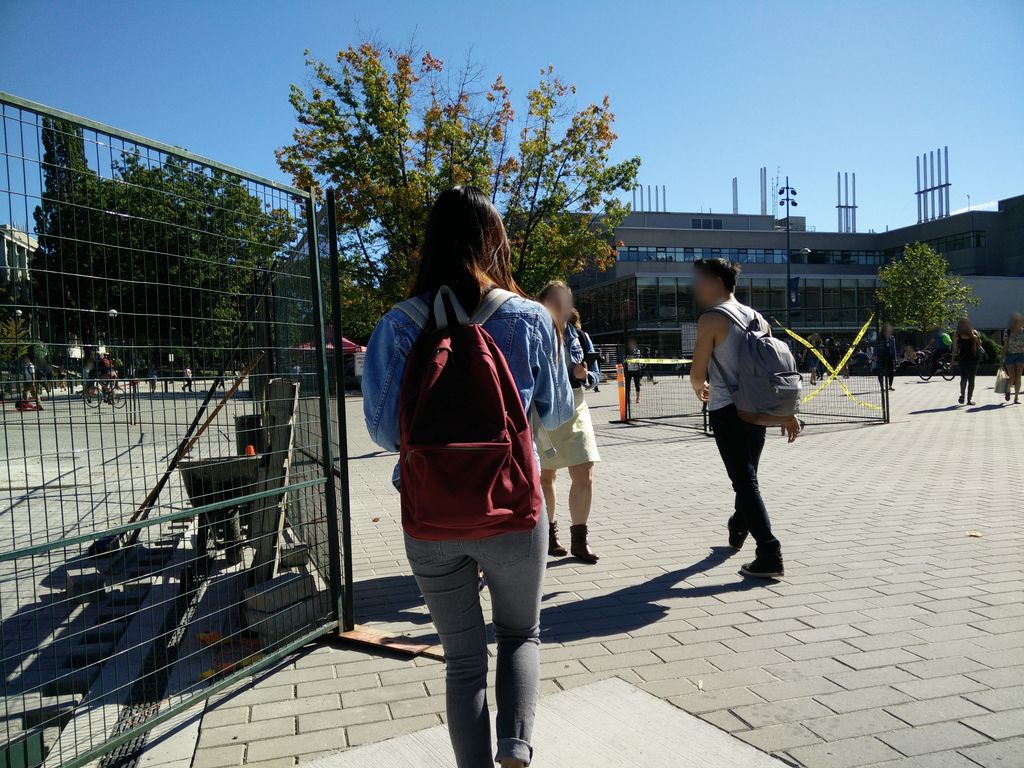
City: vancouver